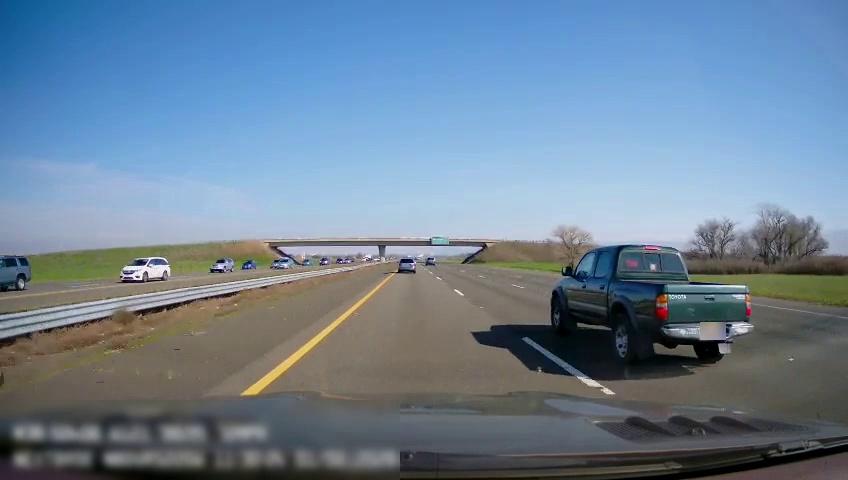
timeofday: Day
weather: Sunny
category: Drivable Space
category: Drivable Space
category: Vehicles | SUV
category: Vehicles | SUV
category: Vehicles | SUV
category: Vehicles | Car
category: Vehicles | Car
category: Vehicles | Car
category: Vehicles | Car
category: Vehicles | SUV
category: Vehicles | SUV
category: Vehicles | Truck
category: Vehicles | SUV
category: Lanes | Current Lane
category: Lanes | Current Lane
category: Lanes | Alternate Lane
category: Lanes | Alternate Lane
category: Lanes | Opposite Lane
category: Lanes | Opposite Lane
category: Traffic | Signs